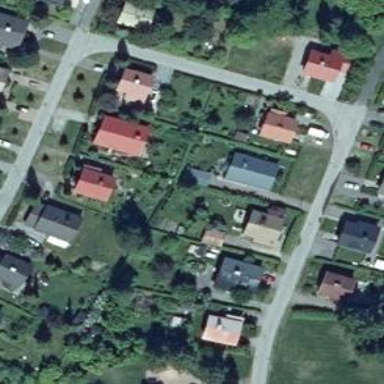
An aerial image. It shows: Charming neighbourhood.